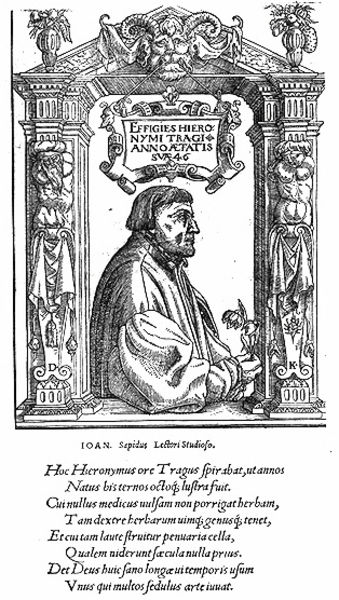
Titel: Bildnis des Hieronymus Bock, genannt Tragus
Künstler: David Kandel
Institution: (Seriendruck)
Schlagwörter: hand, kopf, mann, umhang, weiß, blume, blumen, frisur, grau, haar, holz, mund, nase, profil, schwarz, säulen, blick, blüte, rose, hochformat, bart, architektur, falten, kragen, rahmen, vollbart, ärmel, bildnis, portrait, porträt, auge, gewand, haare, mantel, pflanze, kinn, vase, holzschnitt, schrift, wangen, bogen, giebel, grafik, graphik, rand, figuren, tafel, inschrift, faltenwurf, stiel, maske, buch, zweig, druck, schnitt, radierung, stich, illustration, schwarzweiß, text, kapitelle, kapitell, buchseite, skulpturen, halbprofil, teufel, gelehrter, hörner, kupferstich, reliefs, fassung, banane, latein, lateinisch, widder, hieronymus, täfelchen, hieronimus, kirchenvater, hermen, atlanten, kariatyde, twafel, hyronymous im gehäus, barockzeit, itext